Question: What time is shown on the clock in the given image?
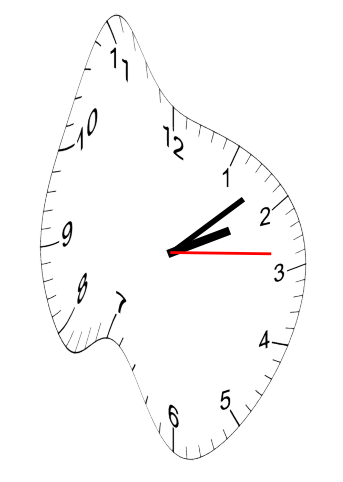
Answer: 02:08:14